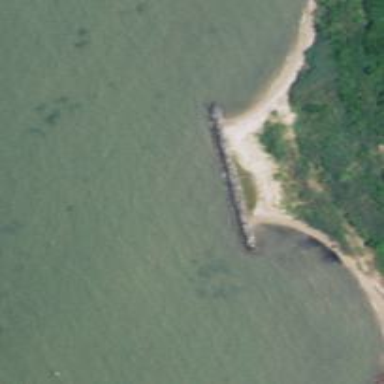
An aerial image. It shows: Breakwater structure.